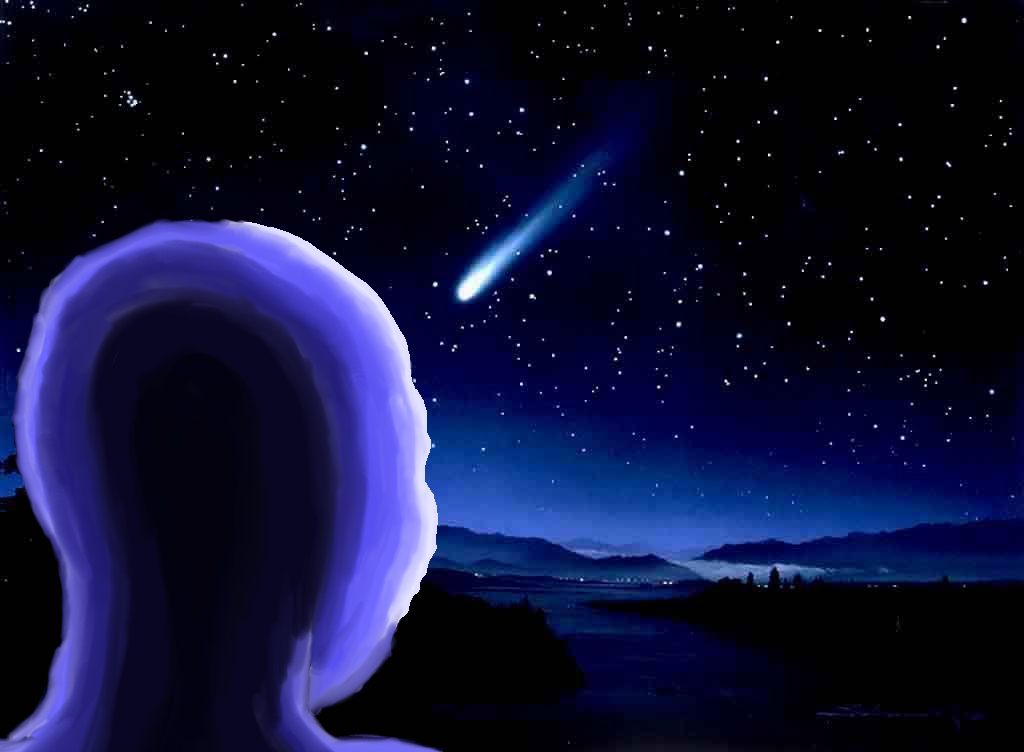
Label: 5_Wojak_with_Background